Question: I have a Dictionary
'''
Dictionary<string, List<Employee>> employees
'''
that contains a list of employees. And I want to allow the user to display the list of employees in alphabetical order based on the state they are in.
'''
Console.WriteLine($"If you would like to sort this list please enter one of the following choices..
" +
$"'STATE', 'INCOME', 'ID', 'NAME', 'TAX' other wise enter any key.");
var sort = Console.ReadLine().ToUpper();
var employees = EmployeeRecord.employees;
List<Employee> sortedEmps = new List<Employee>();
if (sort.Contains("STATE"))
foreach (var list in employees.Values) {
var columnQuery = list.OrderBy(x => x.stateCode).ToList();
sortedEmps.AddRange(columnQuery);
}
}
//Print out the newly ordered list
foreach (Employee r in sortedEmps) {
Console.WriteLine($"ID: {r.iD} Name: {r.name} State: {r.stateCode} Income:{r.income} Tax Due: {r.taxDue}");
}
'''
However, it still prints out the list without ordering it. How can I get it to order alphabetically by the state code?

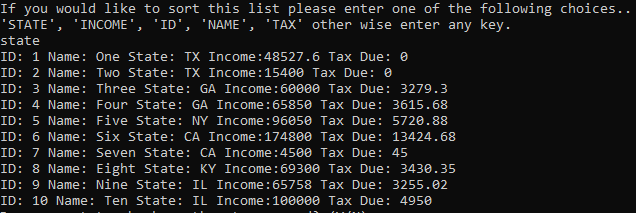
Answer: Try sorting when you have all data merged.
'''
if (sort.Contains("STATE")) {
foreach (var list in employees.Values) {
sortedEmps.AddRange(list);
}
sortedEmps = sortedEmps.OrderBy(x => x.stateCode).ToList();
}
'''
Also you can shorten a little the code with SelectMany as @Robert Harvey suggested
'''
if (sort.Contains("STATE")) {
sortedEmps = employees.Values
.SelectMany(x => x)
.ToList().OrderBy(o => o.stateCode).ToList();
}
'''